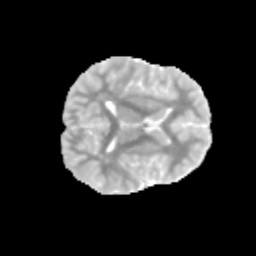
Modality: MD
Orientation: axial
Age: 9
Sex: female
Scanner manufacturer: siemens
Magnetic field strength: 3 T
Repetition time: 3.8 s
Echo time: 0.07 s